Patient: sex F, age 76
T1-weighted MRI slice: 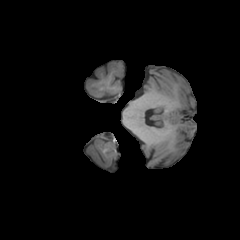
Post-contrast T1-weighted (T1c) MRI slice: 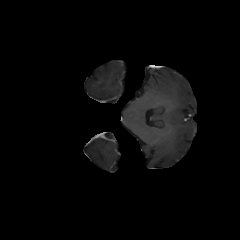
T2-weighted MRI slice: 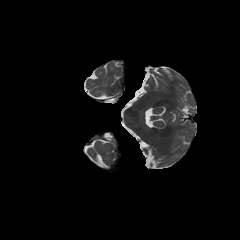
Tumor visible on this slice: no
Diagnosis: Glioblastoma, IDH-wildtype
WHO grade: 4